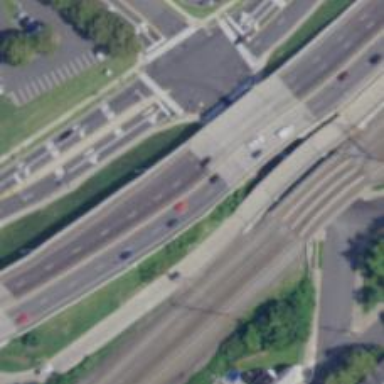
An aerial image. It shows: Urban freeway or expressway.